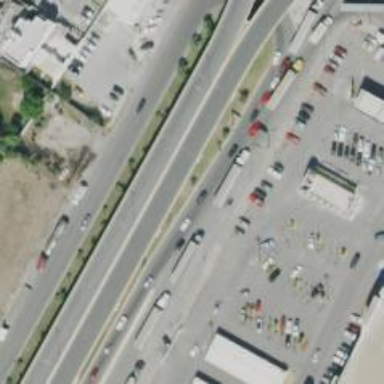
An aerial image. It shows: Trunk link road with asphalt surface.